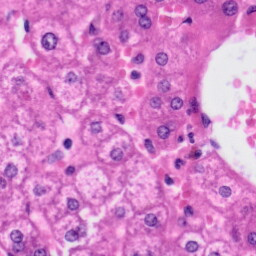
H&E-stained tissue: Liver